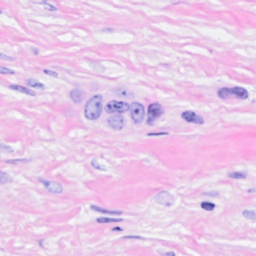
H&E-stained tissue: Breast